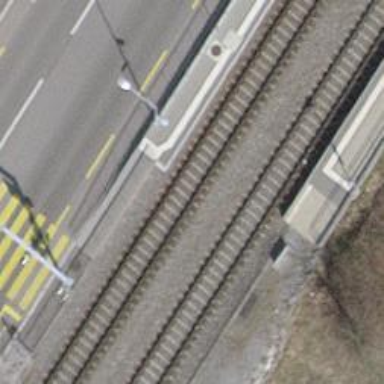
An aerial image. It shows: Single railway track with electrification through contact line.